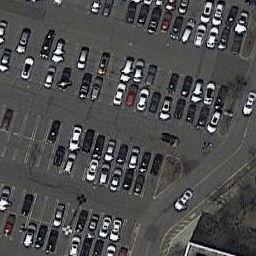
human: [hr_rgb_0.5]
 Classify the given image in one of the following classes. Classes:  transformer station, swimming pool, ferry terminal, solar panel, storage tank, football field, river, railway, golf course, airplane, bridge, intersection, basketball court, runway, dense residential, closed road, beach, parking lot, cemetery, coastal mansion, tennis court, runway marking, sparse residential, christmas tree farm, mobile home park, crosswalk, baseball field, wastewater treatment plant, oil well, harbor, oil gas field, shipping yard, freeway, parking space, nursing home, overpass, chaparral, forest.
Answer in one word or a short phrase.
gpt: parking lot